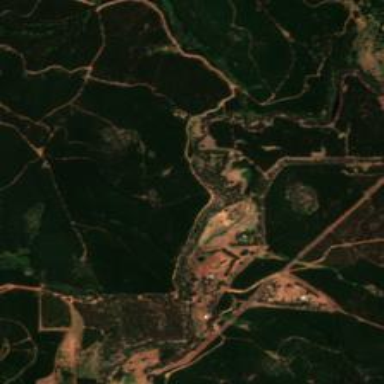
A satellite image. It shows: Plantation of evergreen needle-leaved forest.